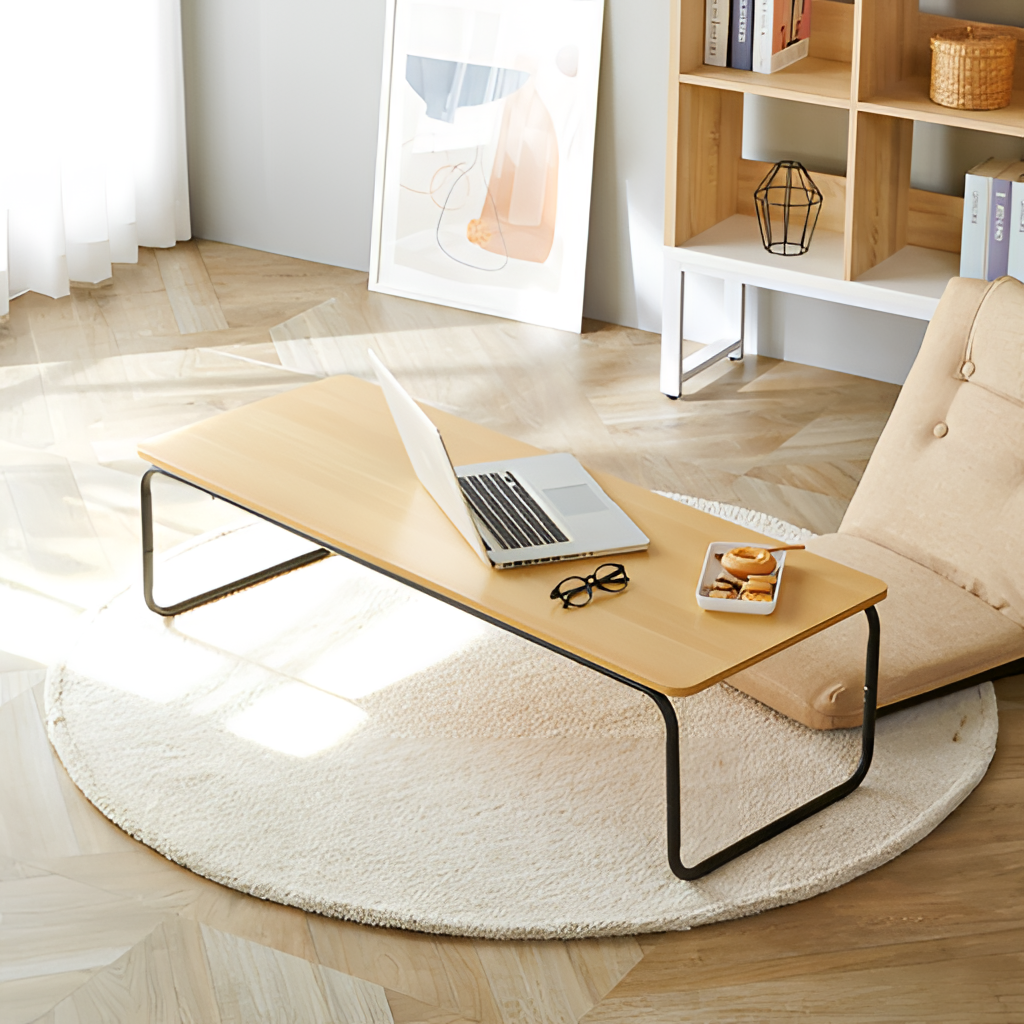
metal coffee table, living room, paint wallpaper, with solid pattern, minimalist, tan wood flooring, with herringbone pattern